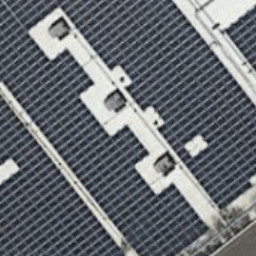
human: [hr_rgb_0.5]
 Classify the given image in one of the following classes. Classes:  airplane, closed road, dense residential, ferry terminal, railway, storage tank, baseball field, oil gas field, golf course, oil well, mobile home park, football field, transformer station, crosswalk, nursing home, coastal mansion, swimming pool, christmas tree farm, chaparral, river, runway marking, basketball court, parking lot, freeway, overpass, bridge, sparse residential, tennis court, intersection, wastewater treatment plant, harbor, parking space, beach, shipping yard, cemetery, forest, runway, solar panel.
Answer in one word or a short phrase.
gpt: solar panel